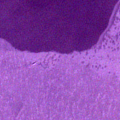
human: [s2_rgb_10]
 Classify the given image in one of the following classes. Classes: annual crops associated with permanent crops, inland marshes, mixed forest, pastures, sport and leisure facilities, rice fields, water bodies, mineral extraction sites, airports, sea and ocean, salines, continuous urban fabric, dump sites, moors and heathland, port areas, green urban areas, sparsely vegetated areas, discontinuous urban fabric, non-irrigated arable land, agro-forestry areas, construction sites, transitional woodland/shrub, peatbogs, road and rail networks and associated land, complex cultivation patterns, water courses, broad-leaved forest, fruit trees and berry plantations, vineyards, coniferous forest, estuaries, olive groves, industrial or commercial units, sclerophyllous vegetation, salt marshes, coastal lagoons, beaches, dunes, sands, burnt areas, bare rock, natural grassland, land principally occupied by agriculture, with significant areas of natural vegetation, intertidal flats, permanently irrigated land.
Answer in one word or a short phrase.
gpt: sea and ocean